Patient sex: M
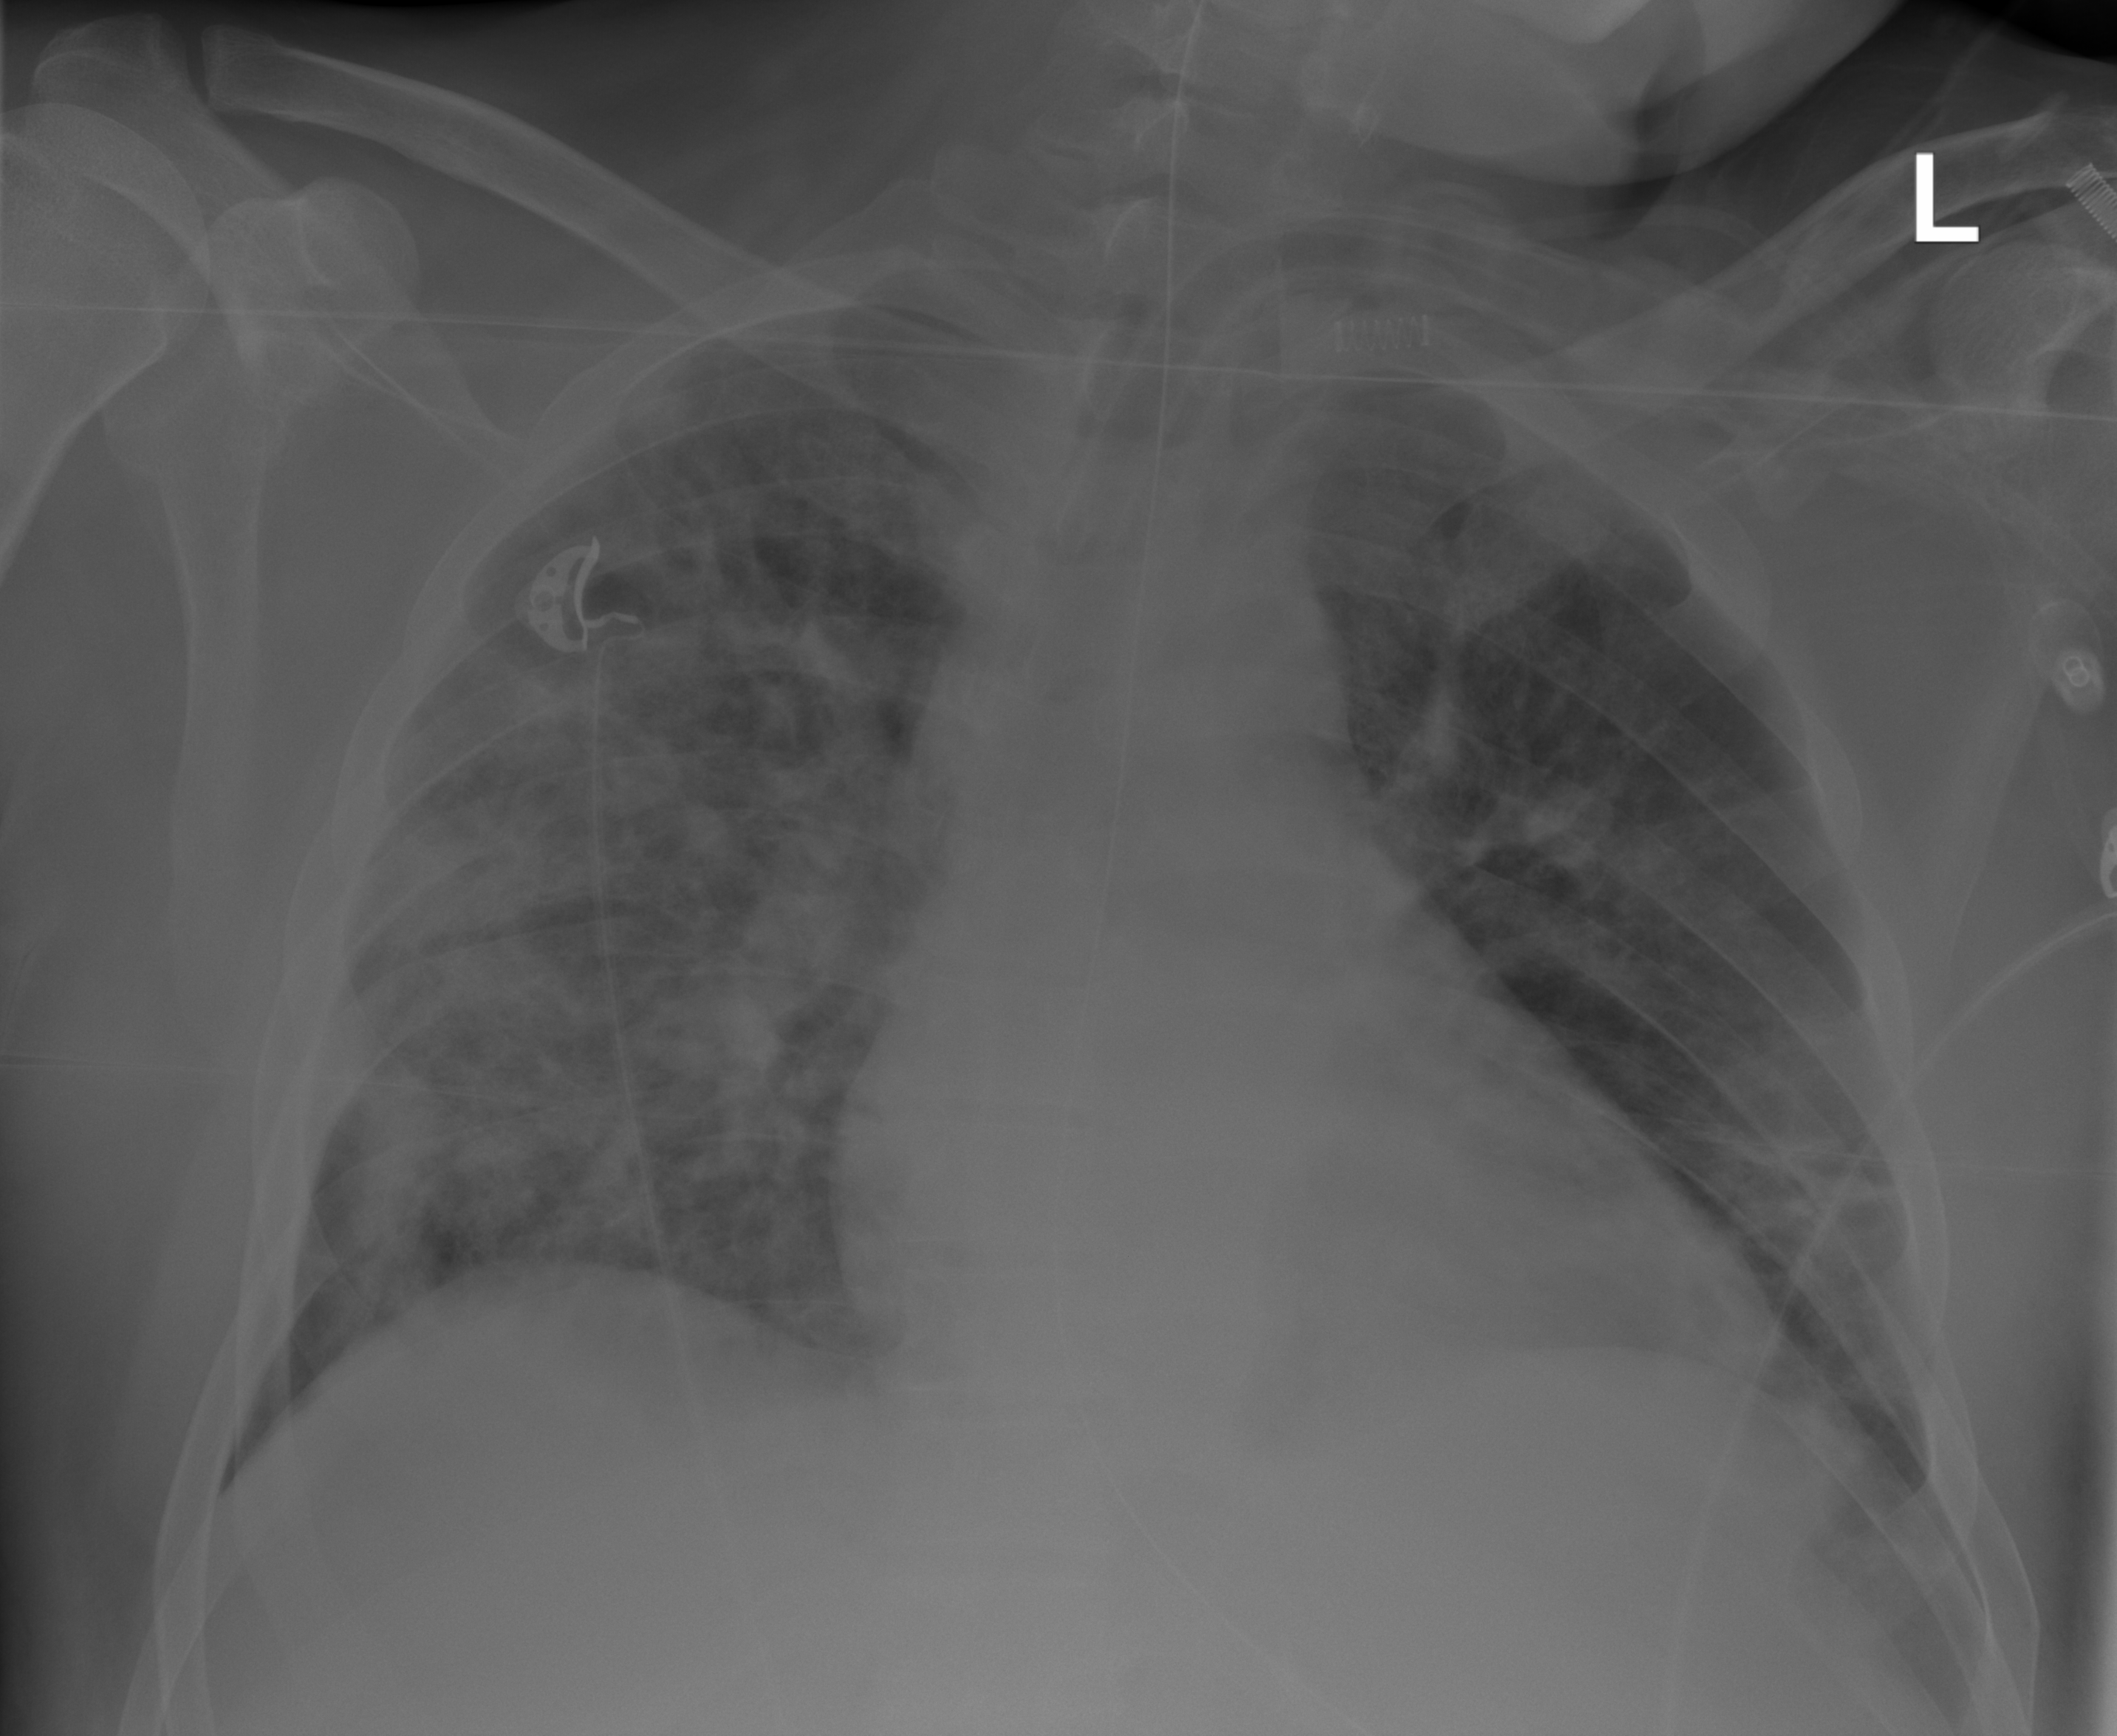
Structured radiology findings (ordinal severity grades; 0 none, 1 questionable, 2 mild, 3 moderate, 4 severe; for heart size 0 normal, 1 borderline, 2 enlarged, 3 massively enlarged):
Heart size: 1
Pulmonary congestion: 2
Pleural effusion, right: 0
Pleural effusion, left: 0
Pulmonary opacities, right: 3
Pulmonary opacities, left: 2
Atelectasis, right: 2
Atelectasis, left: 2